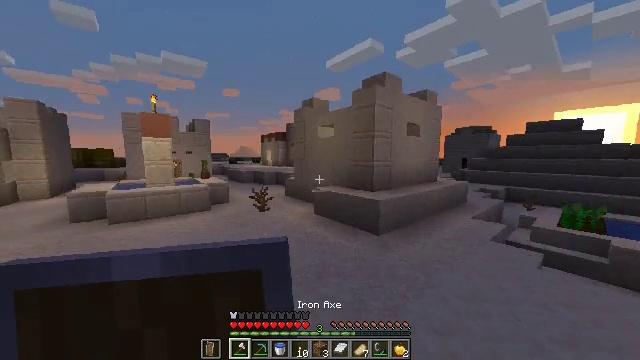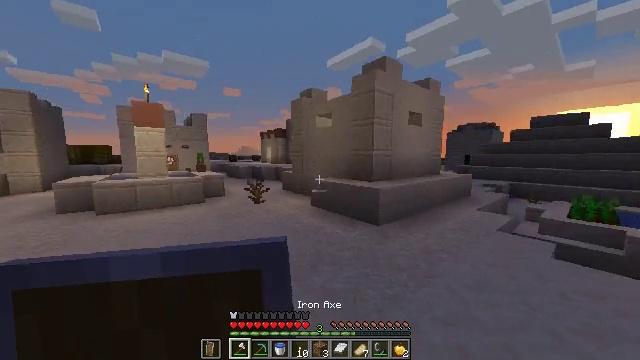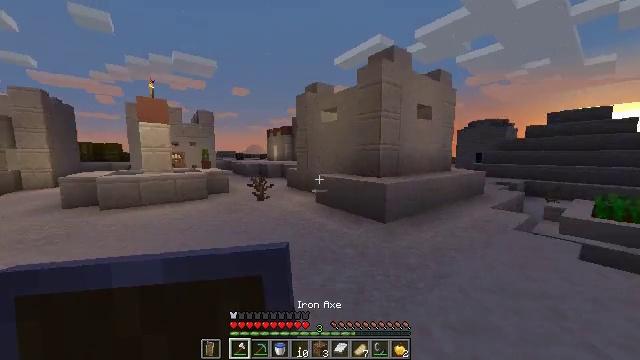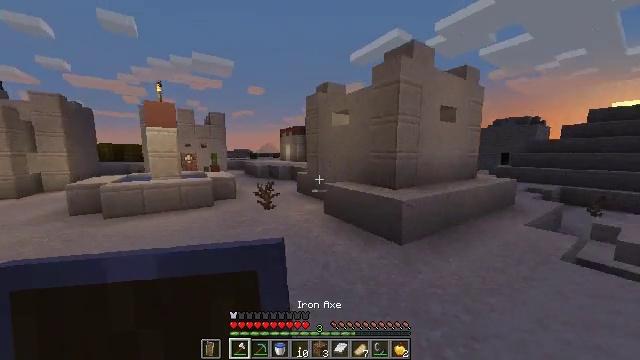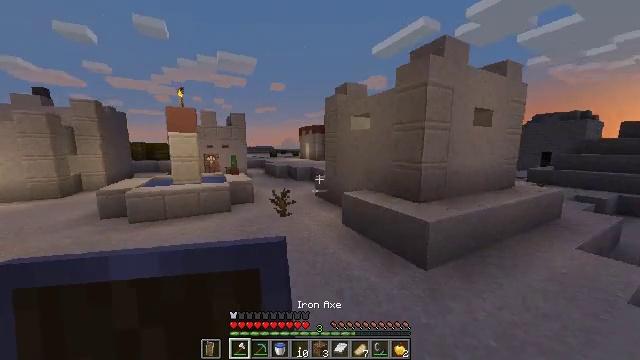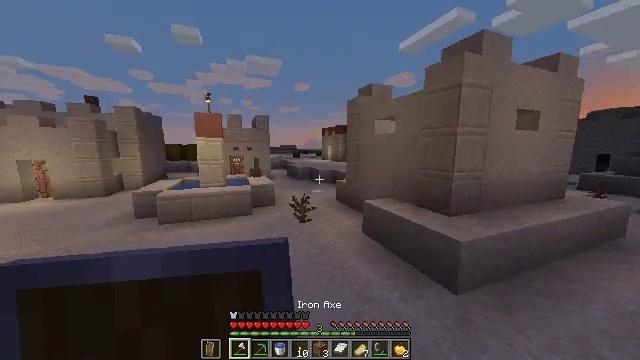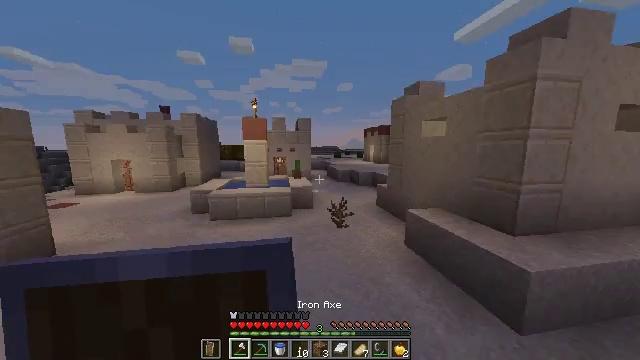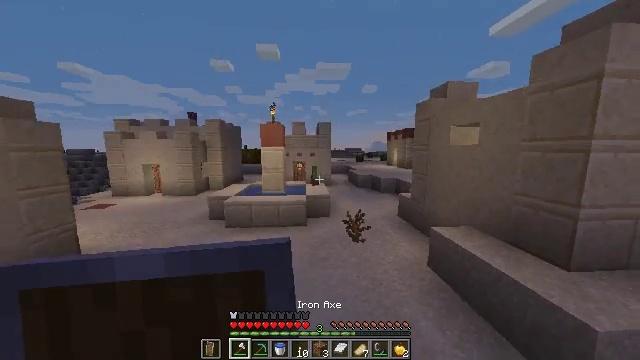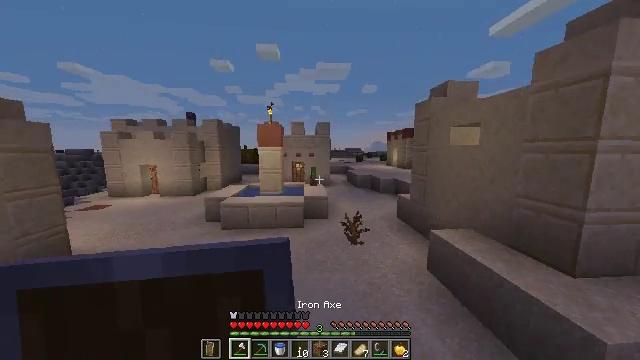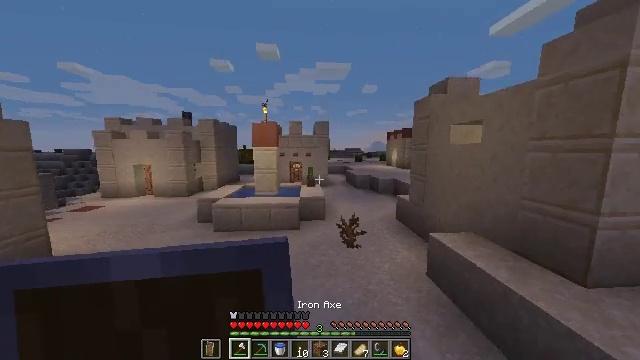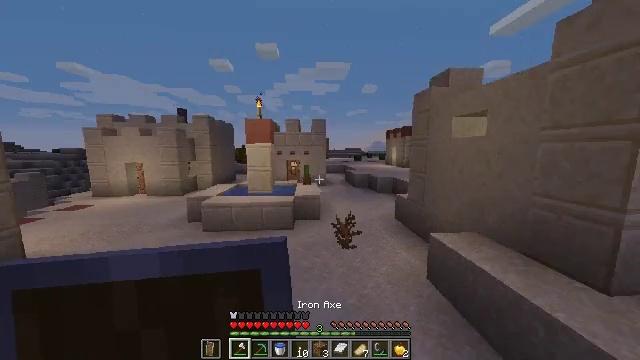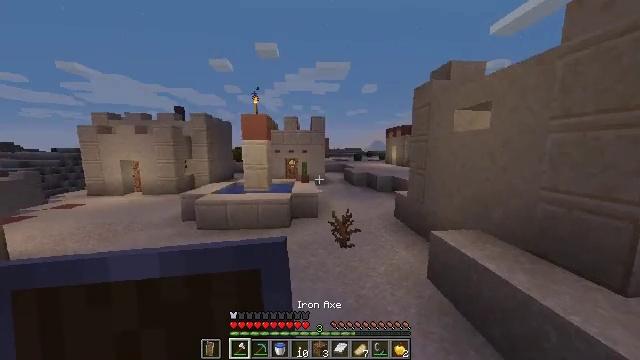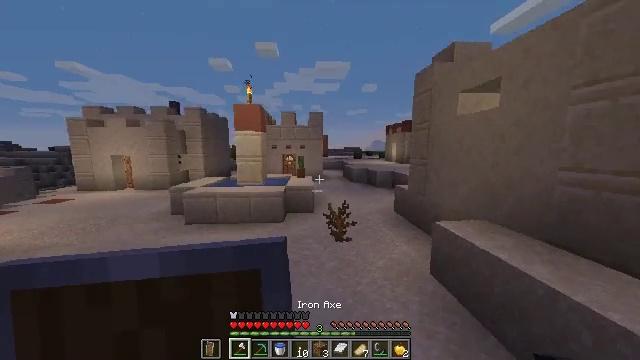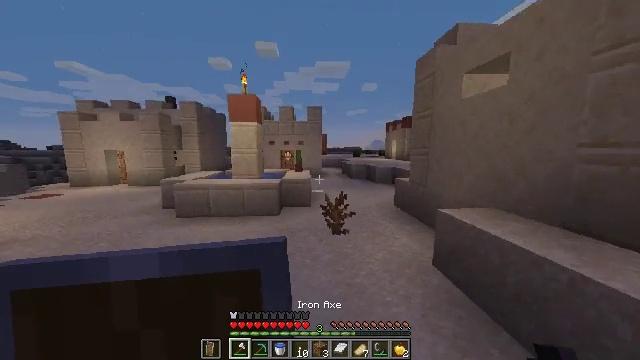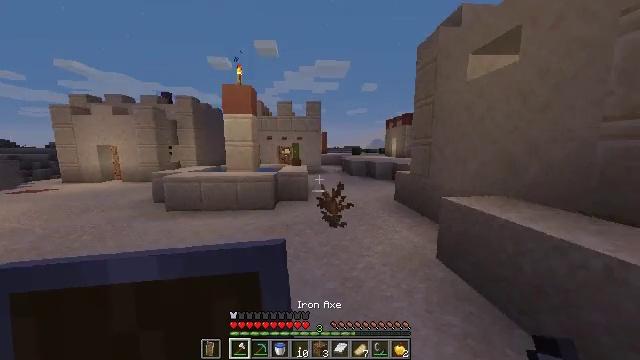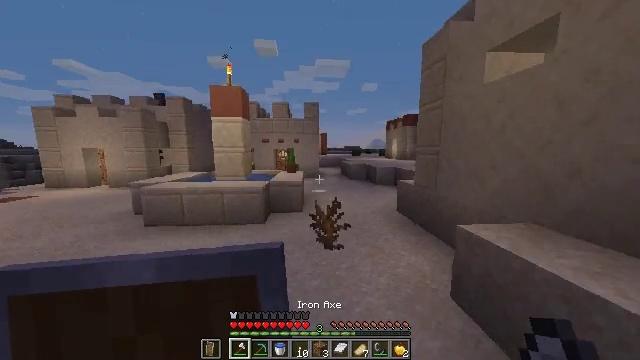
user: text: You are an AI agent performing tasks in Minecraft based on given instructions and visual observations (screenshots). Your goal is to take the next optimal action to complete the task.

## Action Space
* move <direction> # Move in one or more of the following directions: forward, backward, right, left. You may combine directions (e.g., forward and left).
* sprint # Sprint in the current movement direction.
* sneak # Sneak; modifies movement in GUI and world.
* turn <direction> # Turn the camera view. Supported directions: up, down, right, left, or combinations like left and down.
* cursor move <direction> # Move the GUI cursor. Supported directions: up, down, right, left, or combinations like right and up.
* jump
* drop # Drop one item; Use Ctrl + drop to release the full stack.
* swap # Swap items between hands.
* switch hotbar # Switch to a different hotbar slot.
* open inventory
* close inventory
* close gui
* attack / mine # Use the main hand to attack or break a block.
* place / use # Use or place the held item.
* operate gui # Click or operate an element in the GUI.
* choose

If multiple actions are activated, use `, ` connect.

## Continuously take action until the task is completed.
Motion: motion action
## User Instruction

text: Gather cactus by attacking it.
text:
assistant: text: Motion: move forward, jump
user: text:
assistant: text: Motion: move forward, turn left, jump
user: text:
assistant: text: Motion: move forward, turn left, jump
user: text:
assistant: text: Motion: move forward, turn left and down, jump
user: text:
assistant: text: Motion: move forward, turn left, jump
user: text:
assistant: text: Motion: move forward, turn left, jump
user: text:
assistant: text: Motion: move forward, sprint, turn left, jump
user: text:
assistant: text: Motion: move forward, sprint, jump
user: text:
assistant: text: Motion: move forward, sprint, jump
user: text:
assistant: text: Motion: move forward, sprint, jump
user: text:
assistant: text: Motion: move forward, sprint, jump
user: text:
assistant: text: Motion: move forward, sprint, jump
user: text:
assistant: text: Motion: move forward, sprint, jump
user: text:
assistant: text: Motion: move forward, sprint, jump
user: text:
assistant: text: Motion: move forward, sprint, jump
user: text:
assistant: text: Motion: move forward, sprint, jump
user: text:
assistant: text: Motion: move forward, sprint, jump
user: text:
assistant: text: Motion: move forward, sprint, jump
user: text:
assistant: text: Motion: move forward, sprint, turn left, jump
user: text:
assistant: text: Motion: move forward, turn left, jump
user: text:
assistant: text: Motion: move forward, turn left and up, jump
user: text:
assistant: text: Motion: move forward, jump
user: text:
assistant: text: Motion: move forward, turn left, jump
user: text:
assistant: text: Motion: move forward, turn left, jump
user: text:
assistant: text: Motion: move forward, turn left, jump
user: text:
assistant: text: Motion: move forward, jump
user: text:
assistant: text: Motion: move forward, jump
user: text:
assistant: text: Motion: move forward, jump
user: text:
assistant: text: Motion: move forward, jump
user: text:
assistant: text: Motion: move forward, turn right, jump